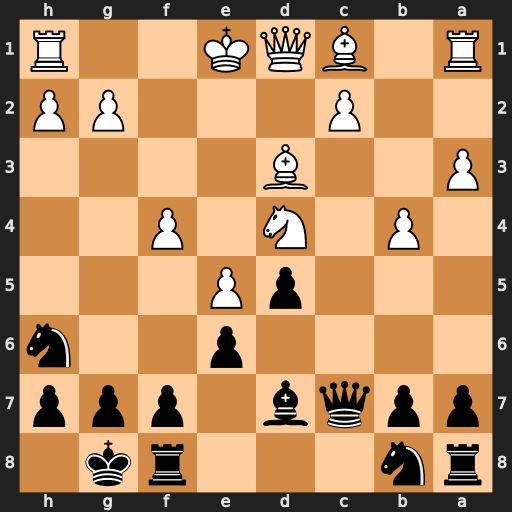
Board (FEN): rn3rk1/ppqb1ppp/4p2n/3pP3/1P1N1P2/P2B4/2P3PP/R1BQK2R
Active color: b
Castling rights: KQ
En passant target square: -
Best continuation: Qc3+ Qd2 Qxa1 c3 Rc8